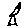
Label: bird